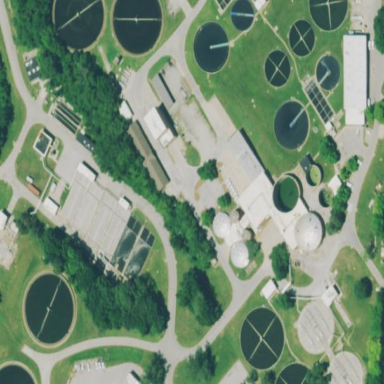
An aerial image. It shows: Wastewater plant.